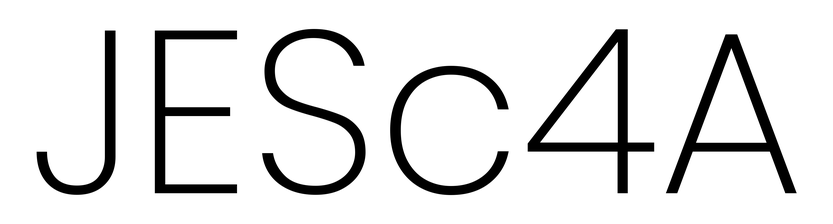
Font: Poppins-ExtraLight